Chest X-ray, PA view. Patient: 57 years old, sex F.
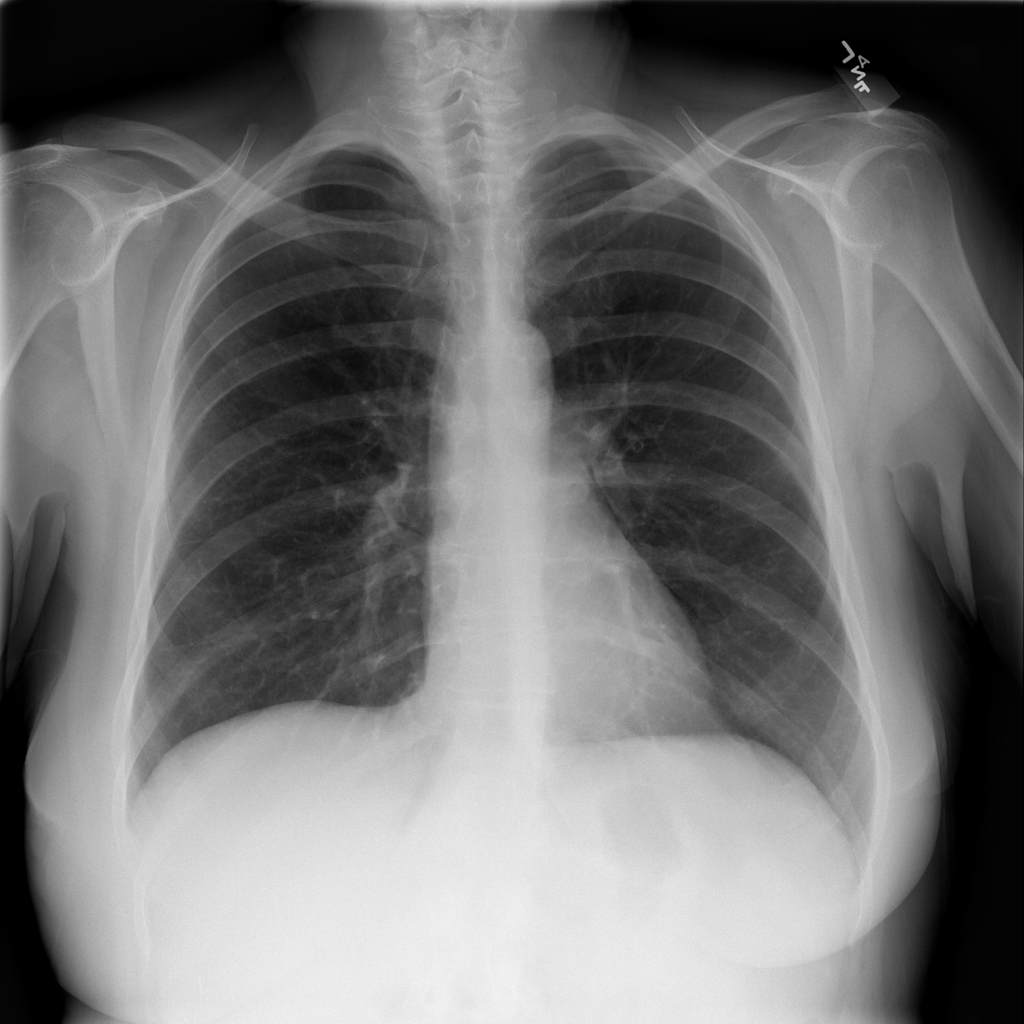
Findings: No Finding